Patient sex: M
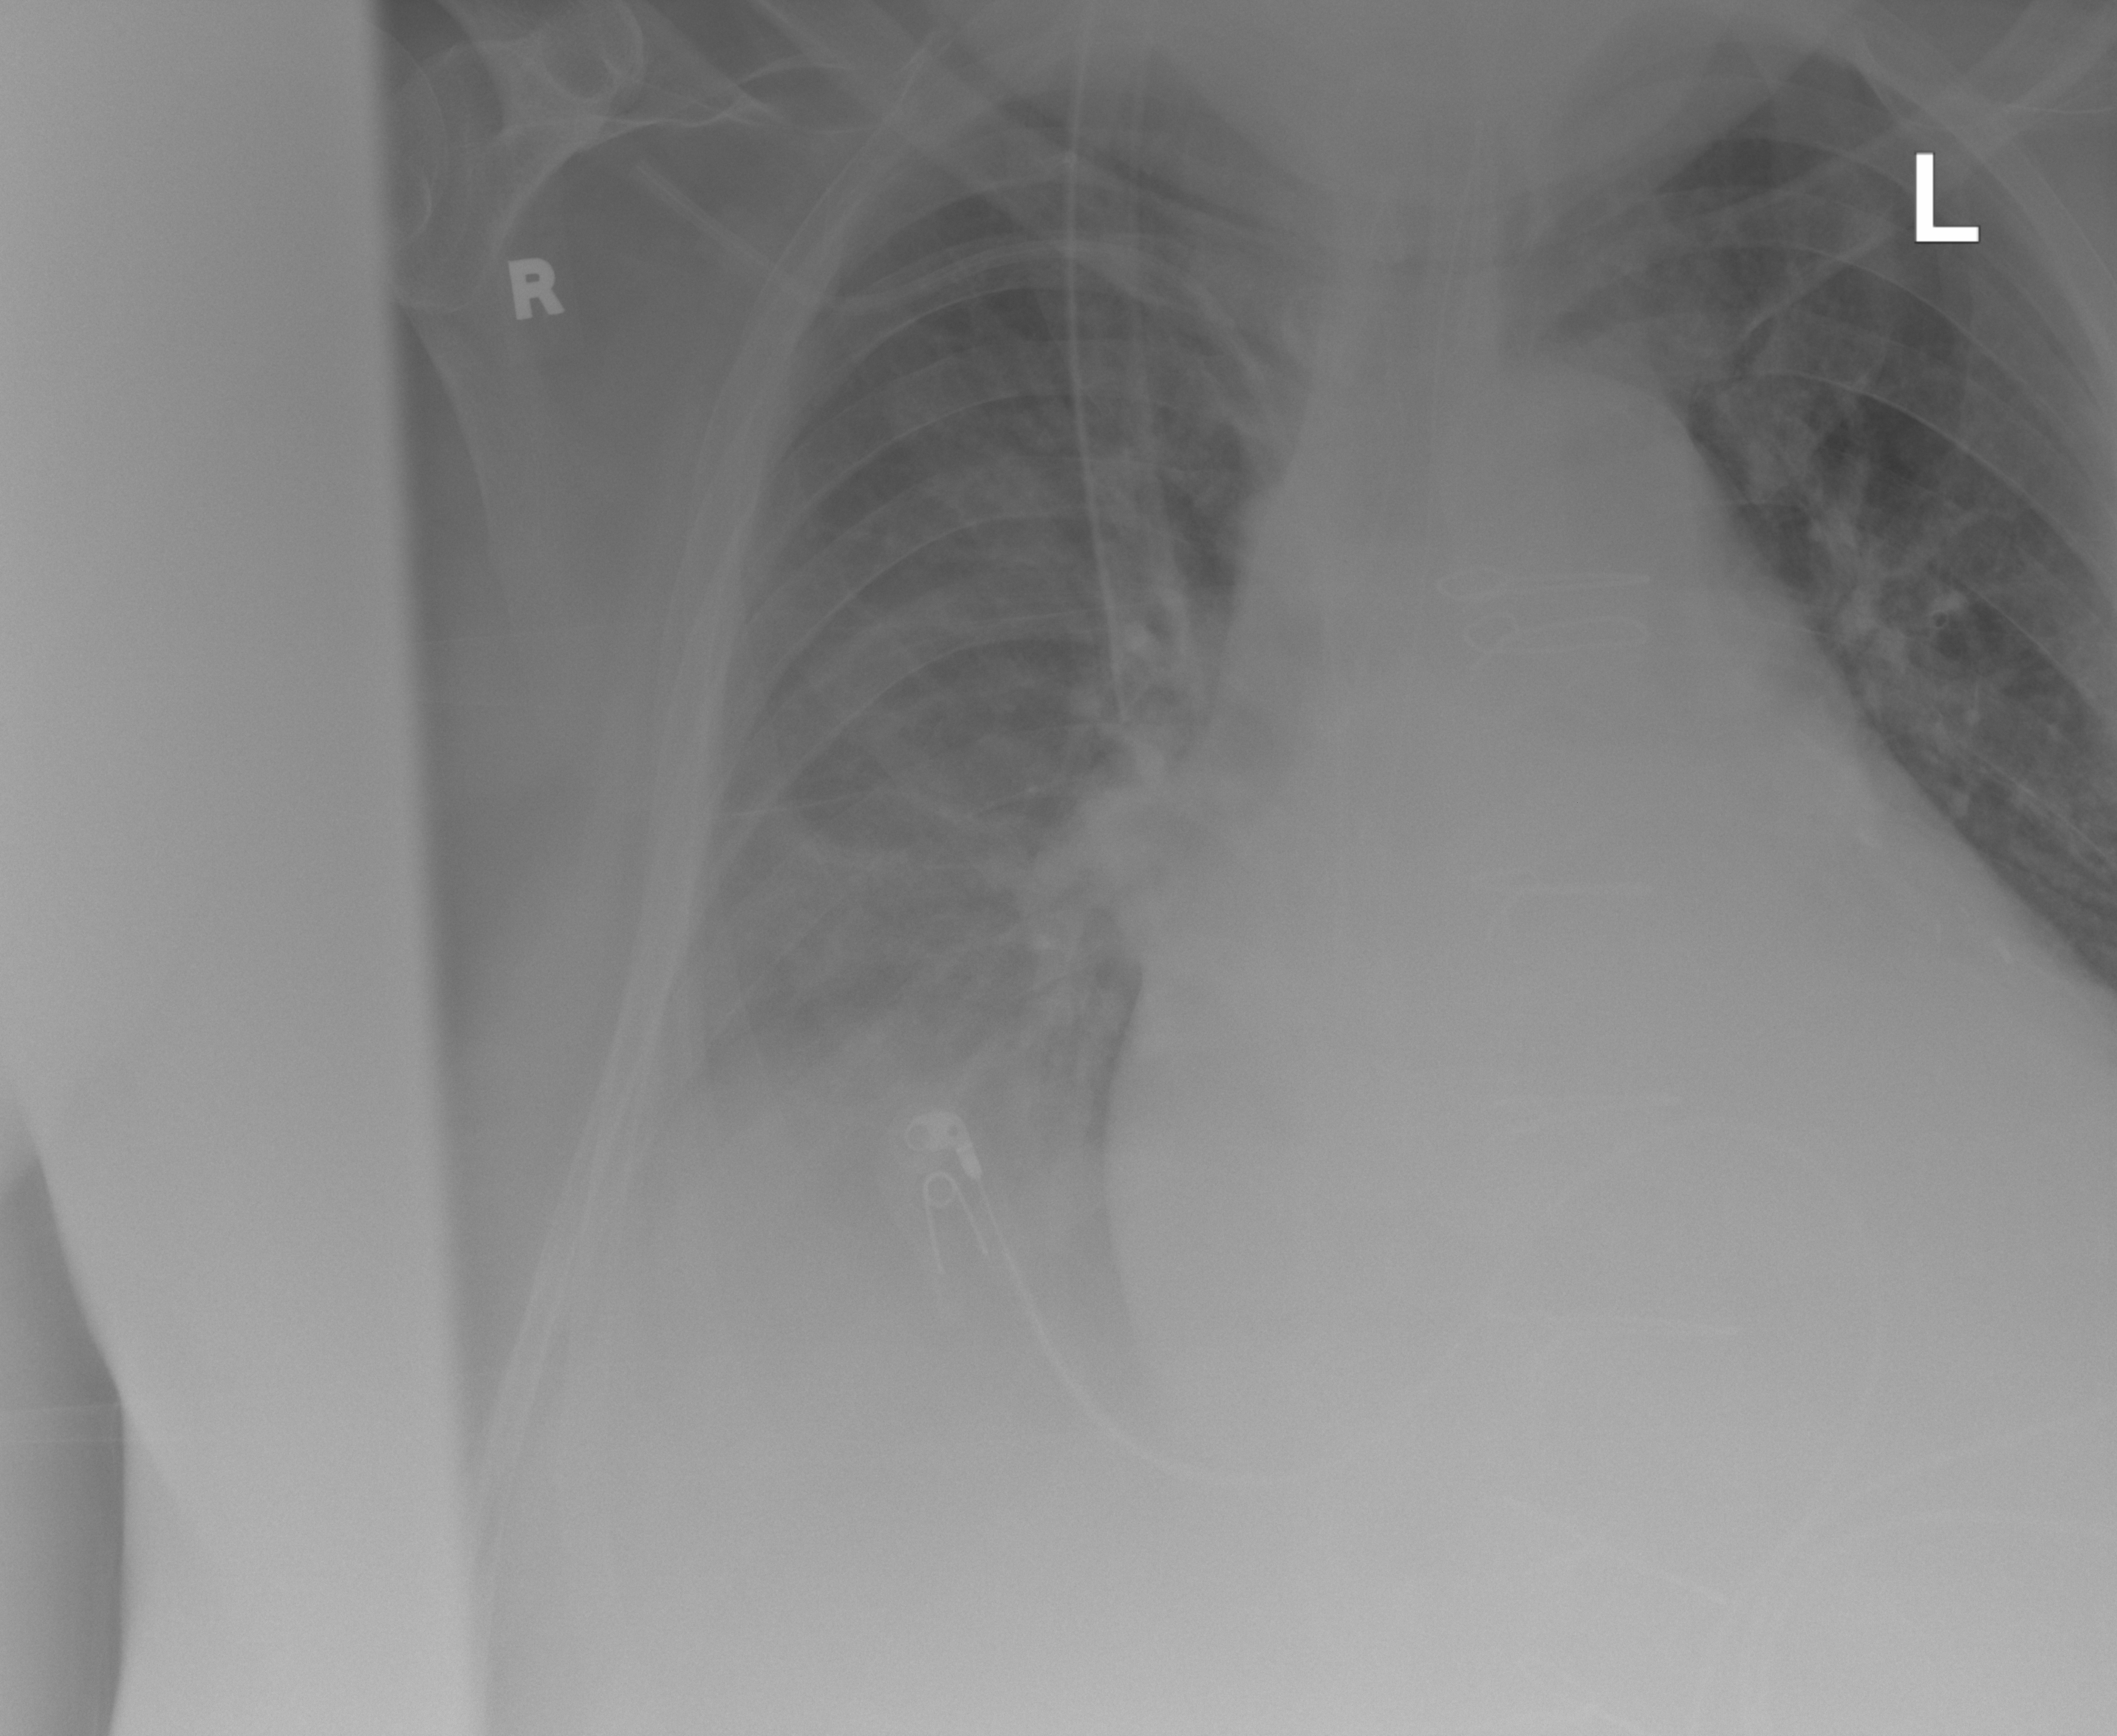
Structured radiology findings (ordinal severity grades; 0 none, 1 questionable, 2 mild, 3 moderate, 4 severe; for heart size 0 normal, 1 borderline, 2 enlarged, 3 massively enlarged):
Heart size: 3
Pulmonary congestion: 2
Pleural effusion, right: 2
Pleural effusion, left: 0
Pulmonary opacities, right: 2
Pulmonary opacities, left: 0
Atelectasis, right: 2
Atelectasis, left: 0